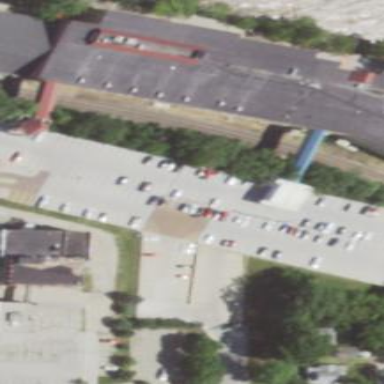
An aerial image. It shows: Multi-storey parking facility.